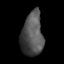
Tissue: skin
Cell type: Epithelial cells
Senescence score: 0.7595
Nuclear area (px): 925
Mean DAPI intensity: 82.839